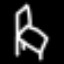
Label: chair